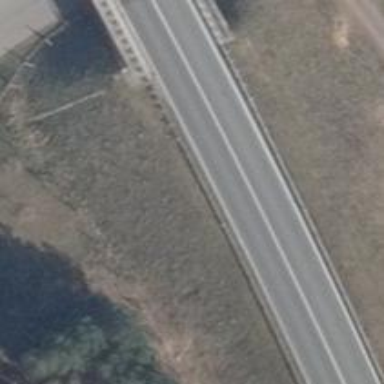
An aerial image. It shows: Asphalt secondary road with embankment. It is motor road.